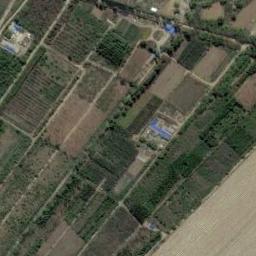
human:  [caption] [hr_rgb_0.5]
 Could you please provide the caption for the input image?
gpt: Many neatly arranged dark green, light green and tan mixed rectangular farmlands of different sizes with buildings in the field .

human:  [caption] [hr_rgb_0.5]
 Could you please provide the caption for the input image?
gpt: Some rectangular farmlands of different colors are arranged in neat rows and some green belts are surrounded by these farmlands .

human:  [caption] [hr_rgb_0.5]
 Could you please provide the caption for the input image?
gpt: There are some green and bare rectangular farmland .

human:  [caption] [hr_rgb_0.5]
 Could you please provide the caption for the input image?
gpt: There are lots of trees beside the rectangular farmlands .

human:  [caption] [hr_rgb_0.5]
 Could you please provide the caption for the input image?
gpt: There are some brown rectangular farmlands and green trees .